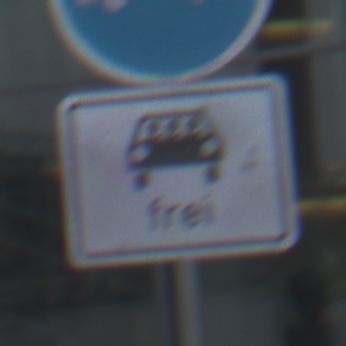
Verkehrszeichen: MehrfachbesetzePersonenkraftwagenFrei
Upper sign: Busssonderstreifen
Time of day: SunriseSunset
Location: Outdoor (Urban)
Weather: PartlyCloudy
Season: NotSpecified
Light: Natural